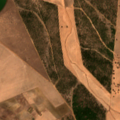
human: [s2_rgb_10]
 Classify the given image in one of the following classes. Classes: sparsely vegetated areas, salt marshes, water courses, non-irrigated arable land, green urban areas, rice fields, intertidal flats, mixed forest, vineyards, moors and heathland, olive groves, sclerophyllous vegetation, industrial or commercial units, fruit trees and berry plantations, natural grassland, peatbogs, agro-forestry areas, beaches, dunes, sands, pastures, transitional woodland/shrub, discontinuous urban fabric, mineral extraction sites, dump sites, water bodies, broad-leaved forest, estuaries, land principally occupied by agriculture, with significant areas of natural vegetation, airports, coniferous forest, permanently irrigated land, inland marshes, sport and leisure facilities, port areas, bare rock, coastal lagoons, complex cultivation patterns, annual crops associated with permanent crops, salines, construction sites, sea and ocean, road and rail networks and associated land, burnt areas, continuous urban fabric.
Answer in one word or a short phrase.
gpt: non-irrigated arable land, permanently irrigated land, pastures, agro-forestry areas, coniferous forest, transitional woodland/shrub